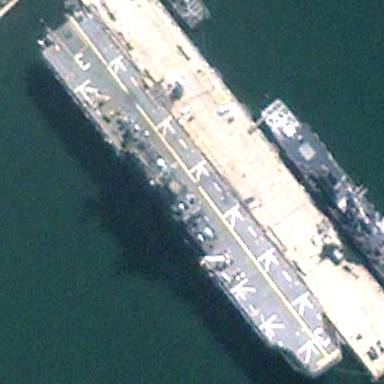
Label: assault